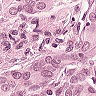
Metastatic tissue present: yes